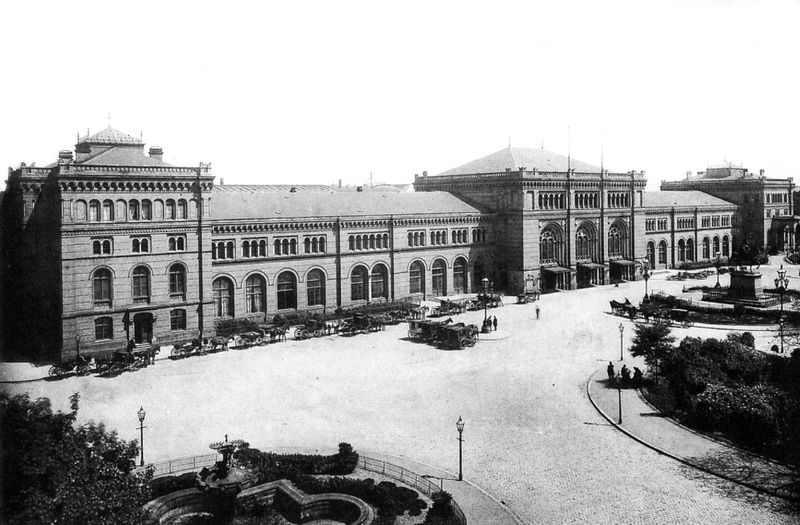
Titel: Hauptbahnhof in Hannover
Künstler: Hubert Stier
Standort: Hannover (EU - D - Nds)
Schlagwörter: flügel, himmel, mann, weiß, menschen, fenster, lampen, laterne, laternen, schwarz, strasse, dach, gebäude, haus, schloss, architektur, stehen, büsche, sträucher, brunnen, pferd, pferde, statue, bogen, fassade, pflaster, allee, hof, kutsche, kutschen, platz, rundbogen, wagen, foto, fotografie, bögen, eingang, denkmal, schwarz-weiss, gehweg, pflastersteine, trottoir, bahnhof, kutscher, arkaden, portal, sims, historismus, staße, standbild, reiterstatue, reiterstandbild, markise, bauwerk, straßenlaternen, rondell, vorplatz, gartenanlage, eingangshalle, gehwege, droschken, hauptbahnhof, kutshce, schwarz-weiss fotografie, hannover, drocschken